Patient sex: F
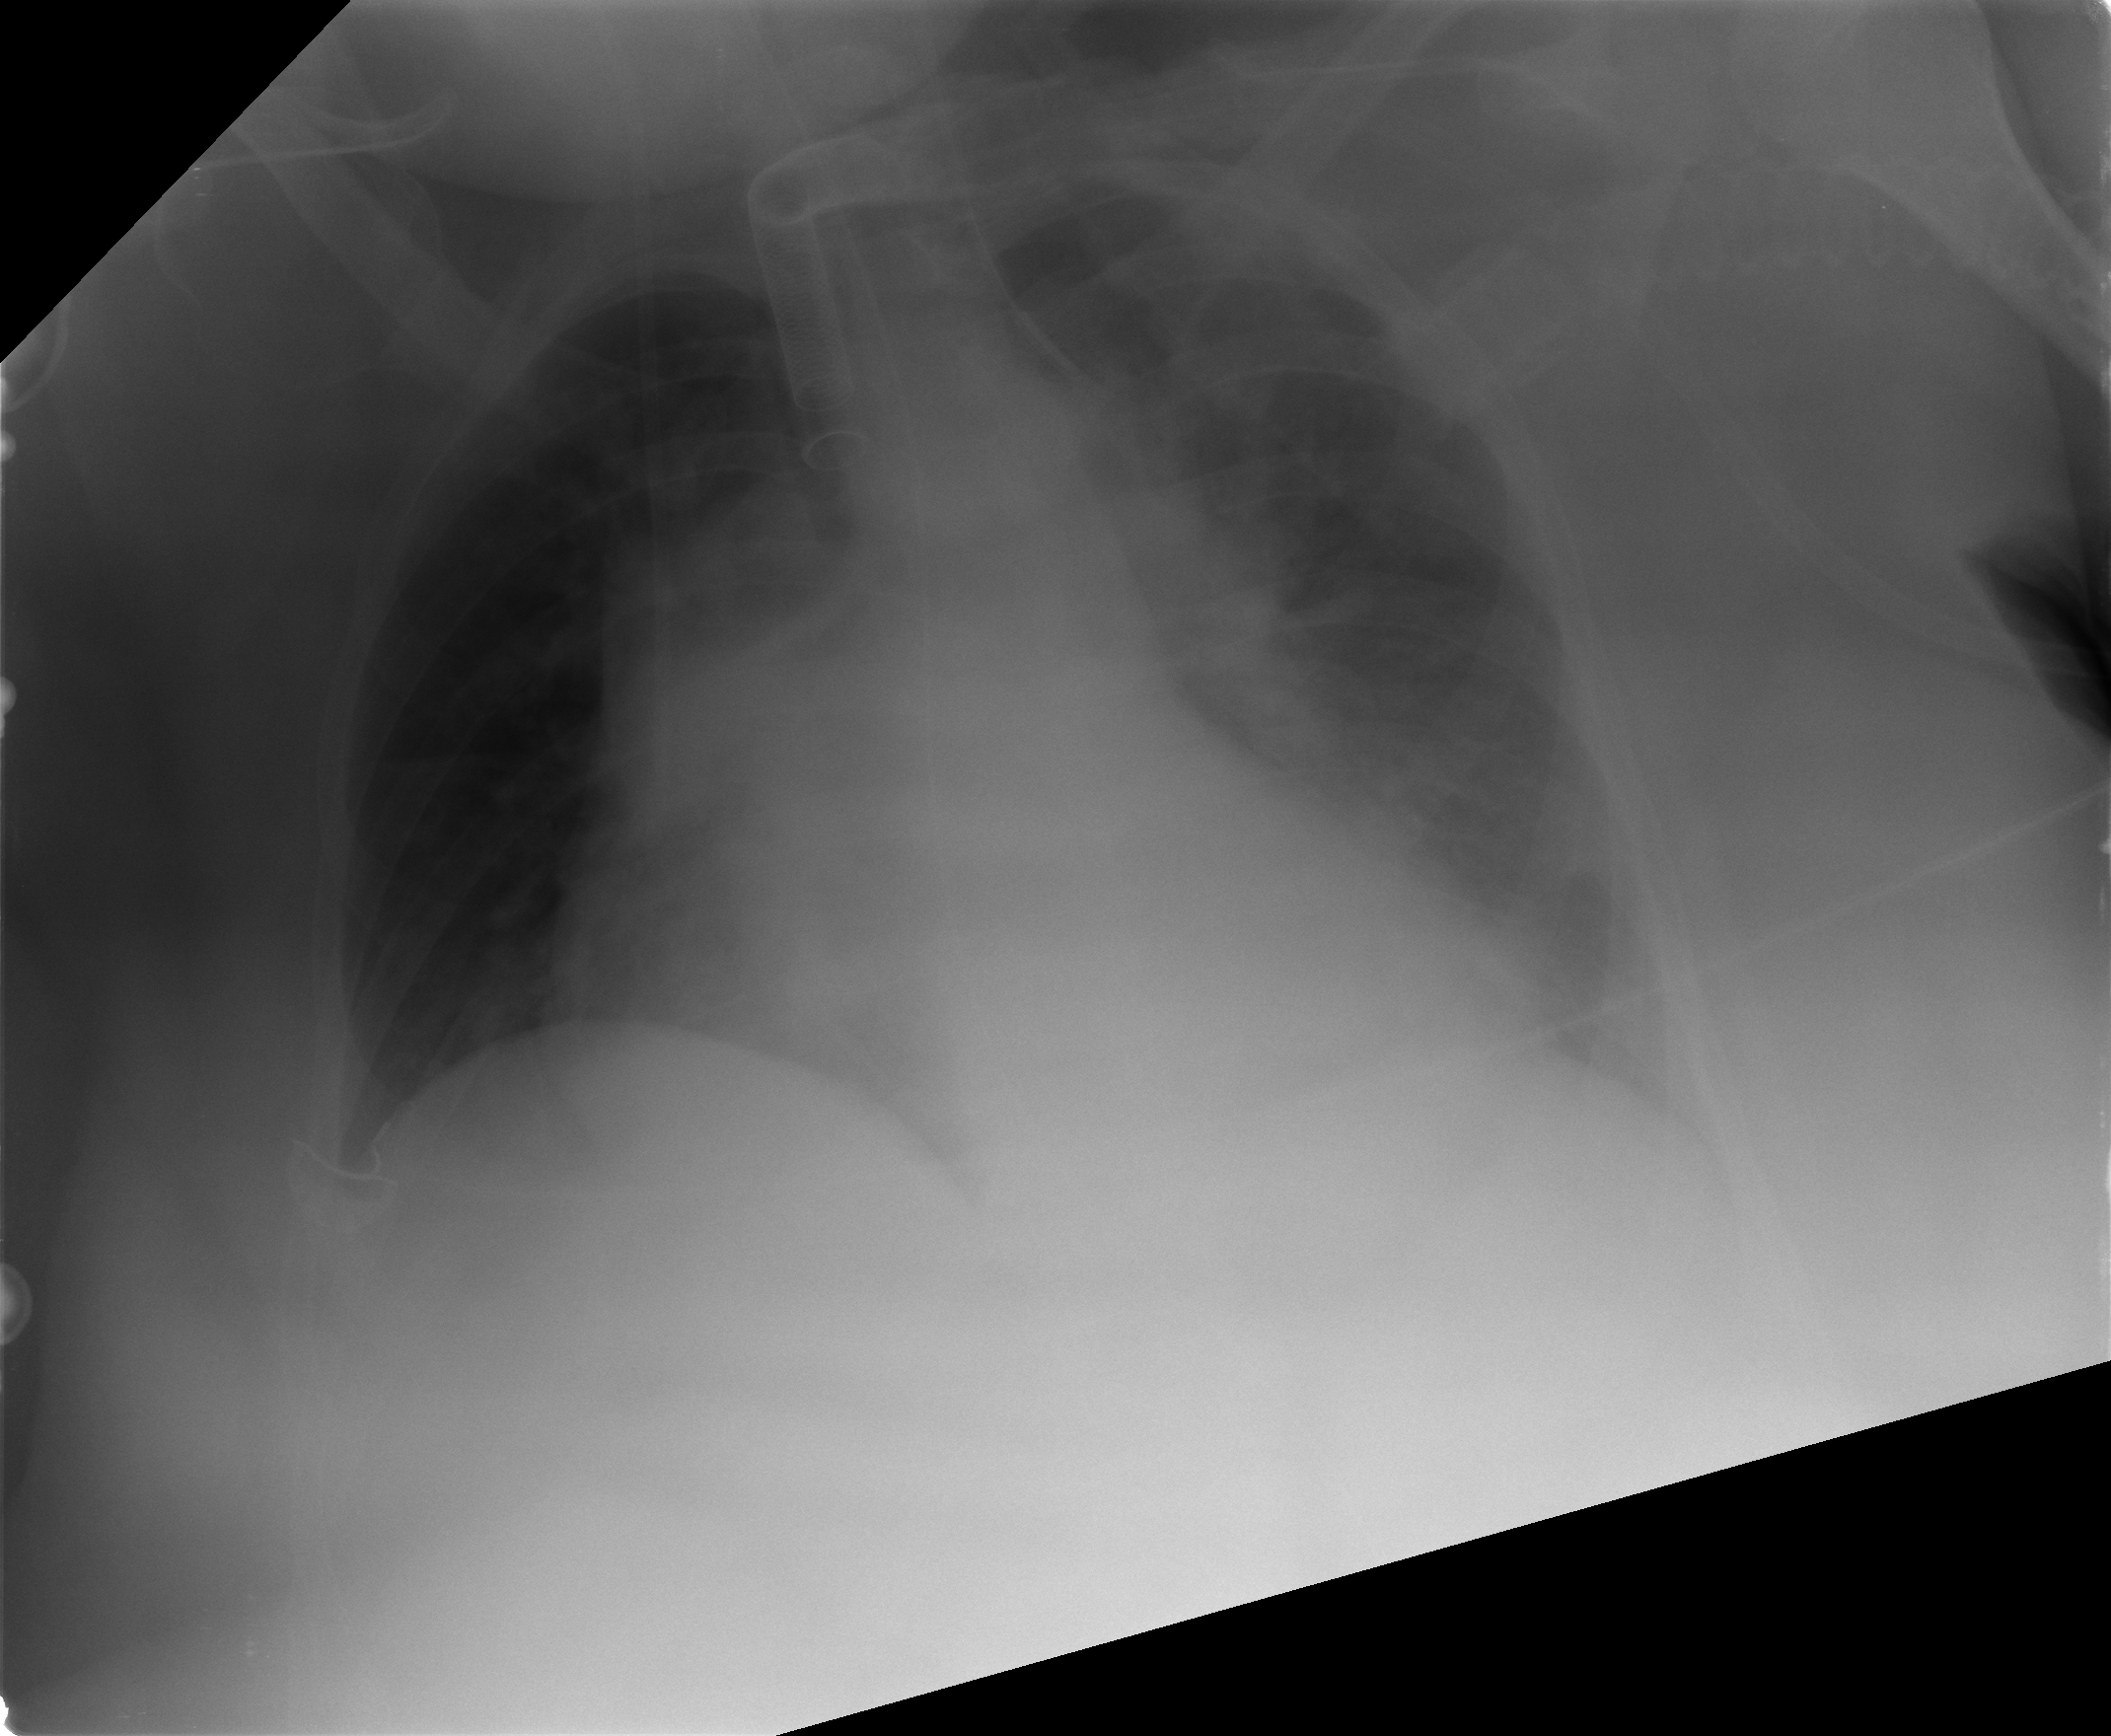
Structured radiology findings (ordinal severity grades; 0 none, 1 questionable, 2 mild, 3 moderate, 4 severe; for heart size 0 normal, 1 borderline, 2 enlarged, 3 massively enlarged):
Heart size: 2
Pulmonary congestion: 0
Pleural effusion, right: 0
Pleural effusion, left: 3
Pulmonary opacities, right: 1
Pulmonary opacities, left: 1
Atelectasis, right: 0
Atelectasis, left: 2